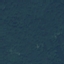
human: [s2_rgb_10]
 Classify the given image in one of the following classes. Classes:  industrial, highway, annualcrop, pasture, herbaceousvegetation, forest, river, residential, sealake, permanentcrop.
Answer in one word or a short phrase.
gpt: Forest